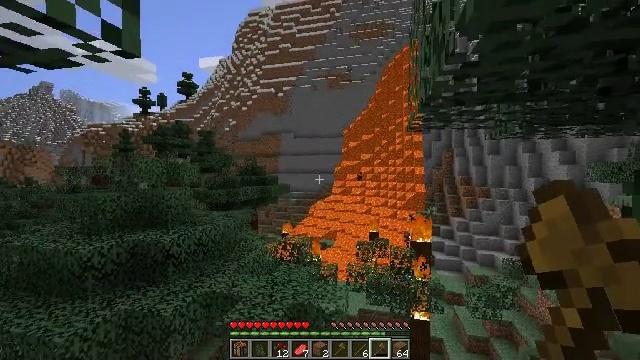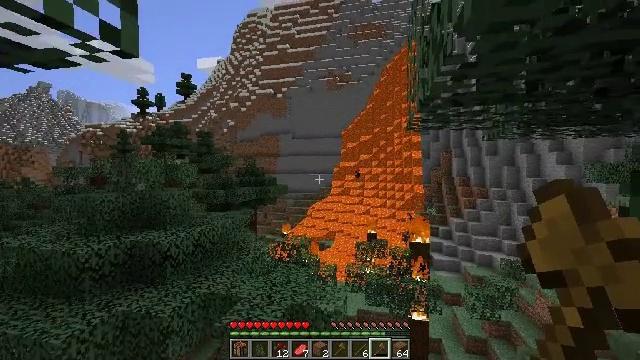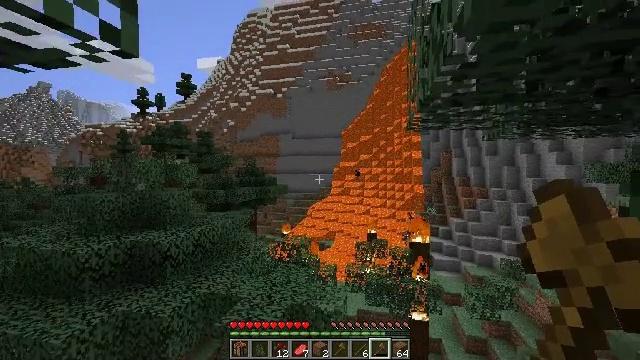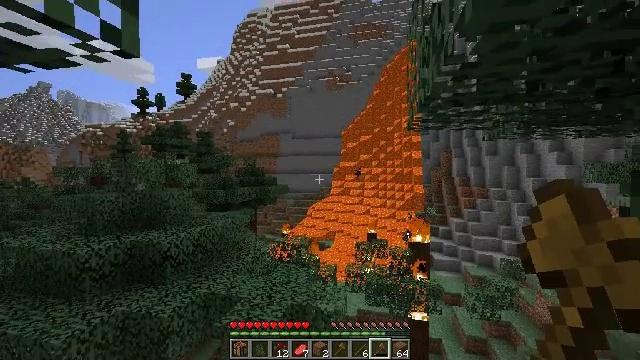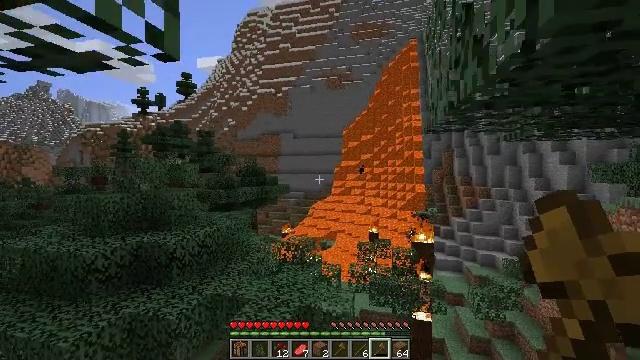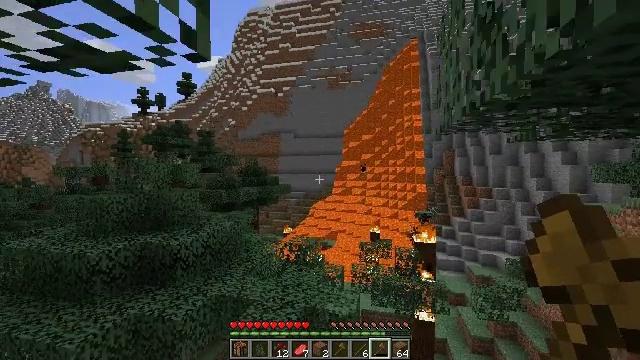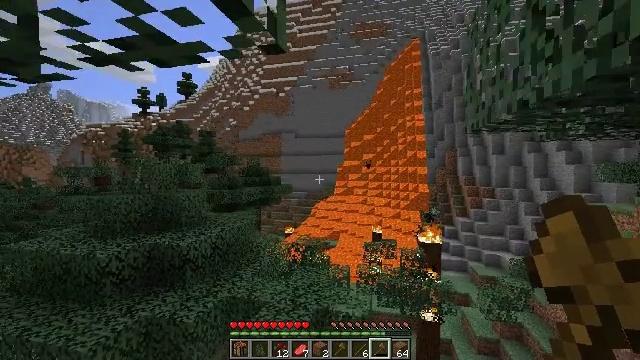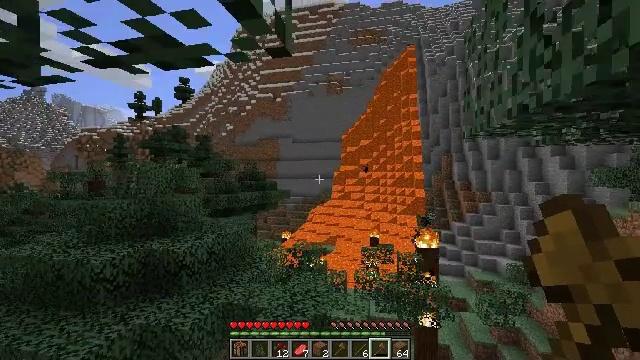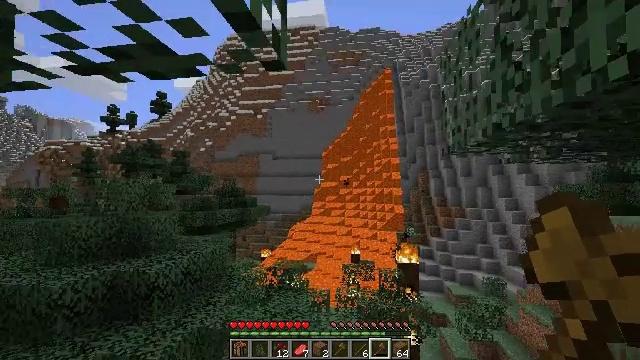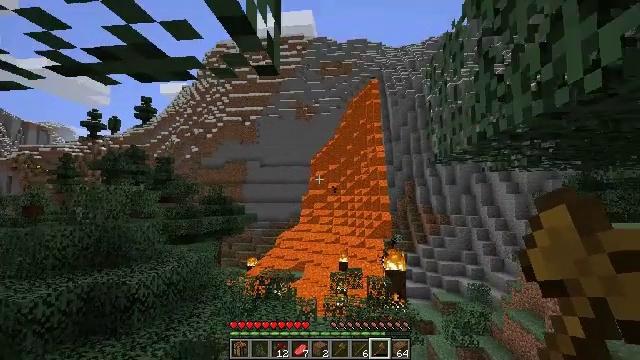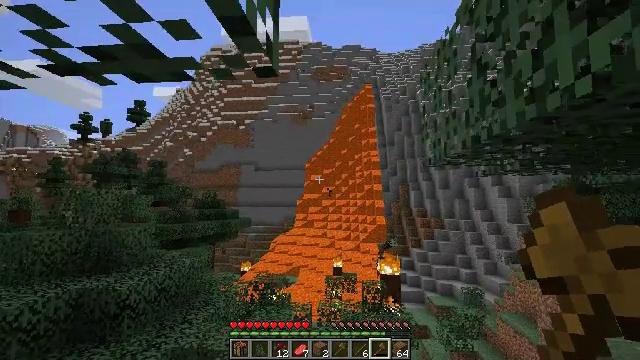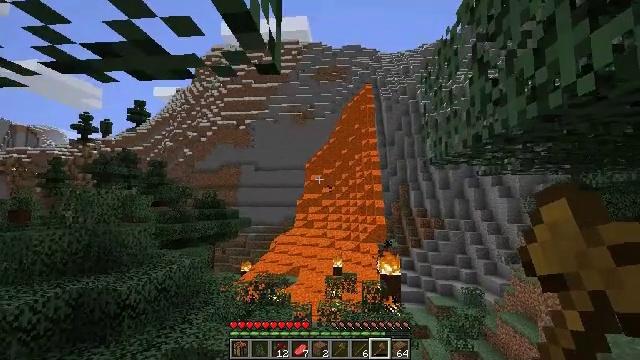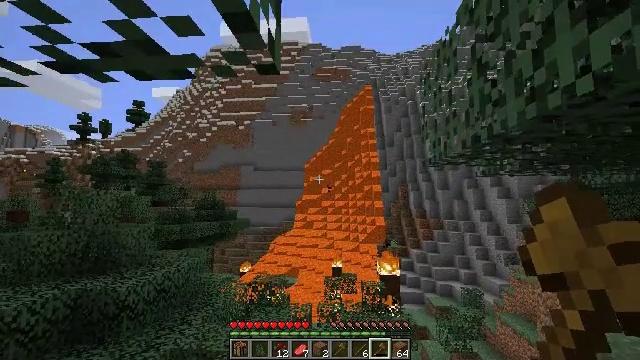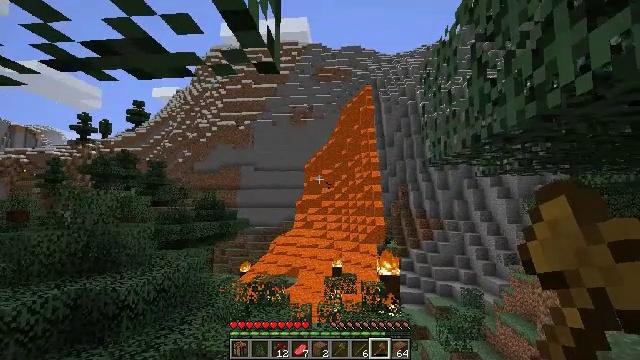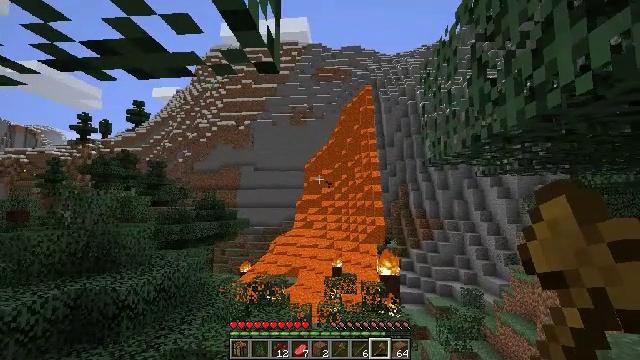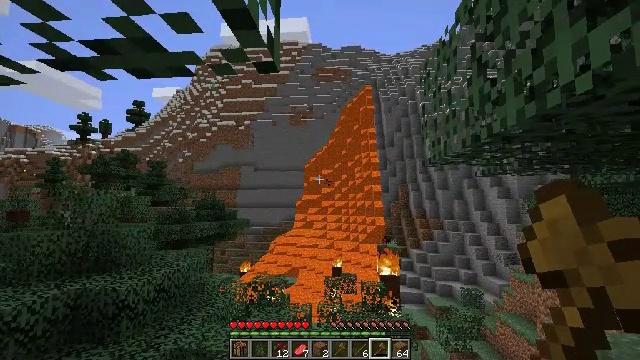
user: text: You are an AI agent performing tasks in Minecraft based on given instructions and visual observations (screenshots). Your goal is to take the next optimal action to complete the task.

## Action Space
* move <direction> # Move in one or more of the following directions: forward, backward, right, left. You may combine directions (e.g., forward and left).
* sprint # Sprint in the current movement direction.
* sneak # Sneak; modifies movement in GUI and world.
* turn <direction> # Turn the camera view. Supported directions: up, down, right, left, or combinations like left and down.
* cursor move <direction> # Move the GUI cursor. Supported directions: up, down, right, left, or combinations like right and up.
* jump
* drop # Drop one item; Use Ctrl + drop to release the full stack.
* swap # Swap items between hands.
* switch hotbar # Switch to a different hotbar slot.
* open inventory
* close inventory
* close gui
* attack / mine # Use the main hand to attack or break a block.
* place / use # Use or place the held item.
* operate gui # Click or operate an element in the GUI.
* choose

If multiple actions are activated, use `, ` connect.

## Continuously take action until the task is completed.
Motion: motion action
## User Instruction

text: Destroy the spruce leaves to get sticks and saplings.
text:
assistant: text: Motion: no_op
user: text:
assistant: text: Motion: no_op
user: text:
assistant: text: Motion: move left
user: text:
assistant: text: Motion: move left
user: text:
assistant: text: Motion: move left
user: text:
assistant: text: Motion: no_op
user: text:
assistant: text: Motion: turn up
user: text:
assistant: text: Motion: turn right and up
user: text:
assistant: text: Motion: turn right and up
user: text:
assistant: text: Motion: turn right
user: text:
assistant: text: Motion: no_op
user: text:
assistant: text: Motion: no_op
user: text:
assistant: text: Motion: no_op
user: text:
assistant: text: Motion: no_op
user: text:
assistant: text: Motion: no_op
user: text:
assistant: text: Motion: no_op
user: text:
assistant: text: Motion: no_op
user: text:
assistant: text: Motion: no_op
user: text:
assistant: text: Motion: no_op
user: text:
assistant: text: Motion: no_op
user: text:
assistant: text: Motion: no_op
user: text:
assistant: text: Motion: no_op
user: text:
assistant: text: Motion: no_op
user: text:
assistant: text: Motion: no_op
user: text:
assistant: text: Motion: no_op
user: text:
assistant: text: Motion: no_op
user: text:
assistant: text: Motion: no_op
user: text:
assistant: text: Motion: no_op
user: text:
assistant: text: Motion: no_op
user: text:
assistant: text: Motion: no_op